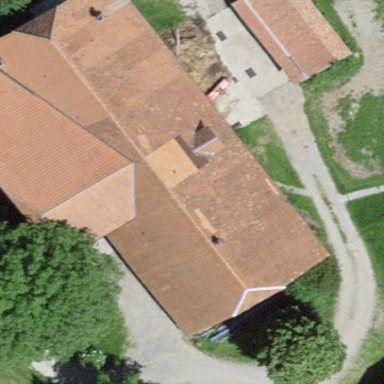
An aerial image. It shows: Farm building.